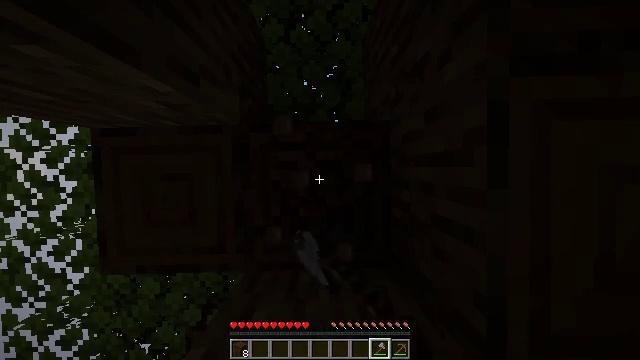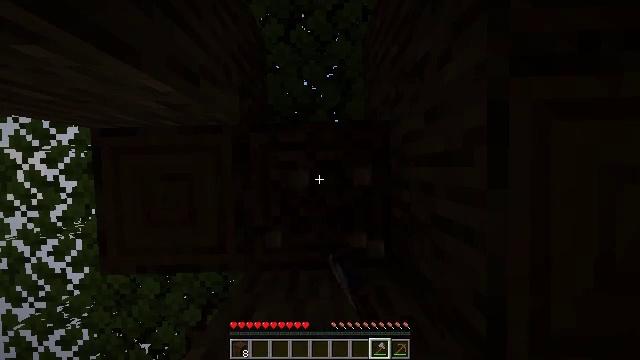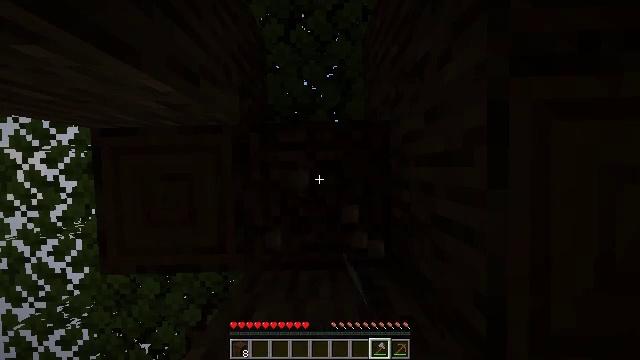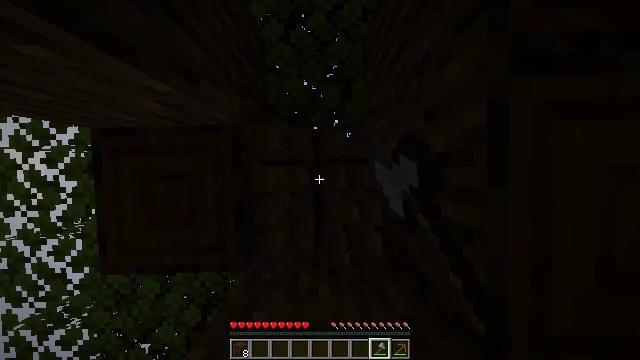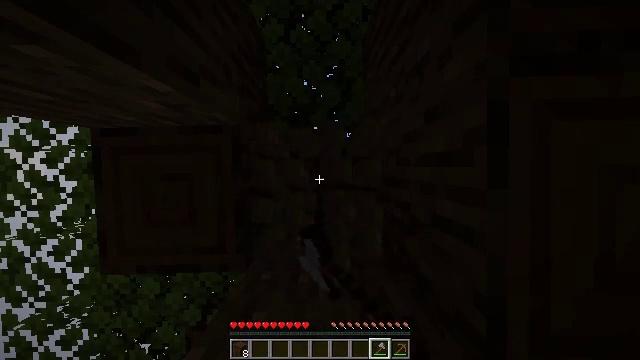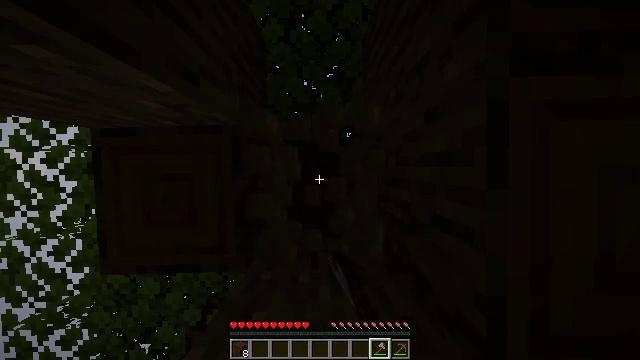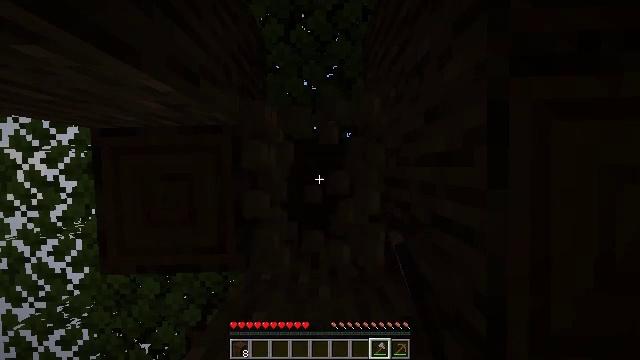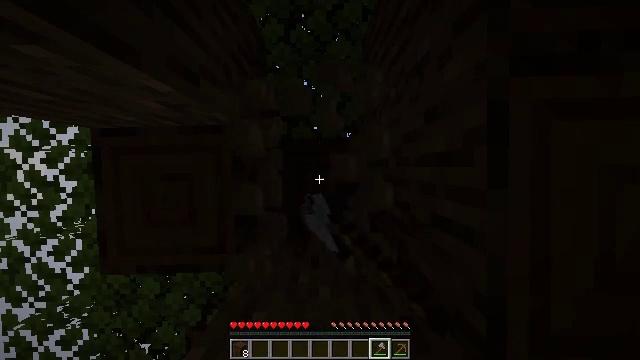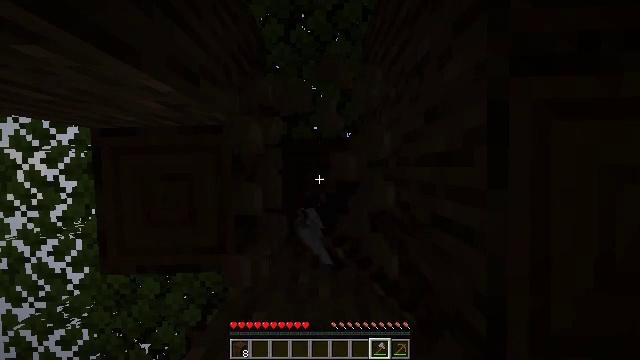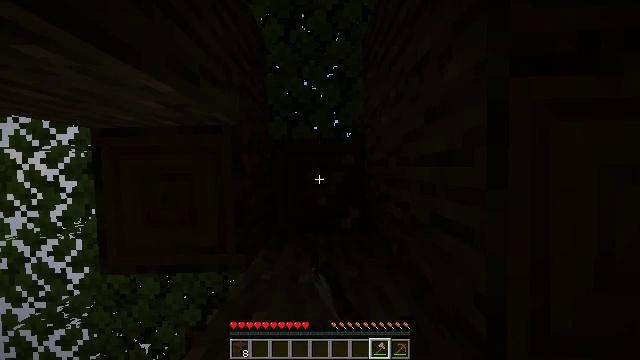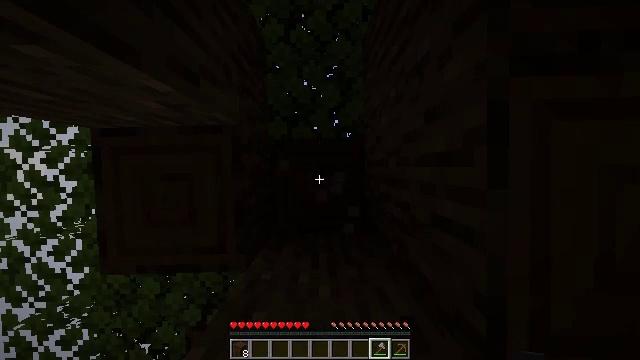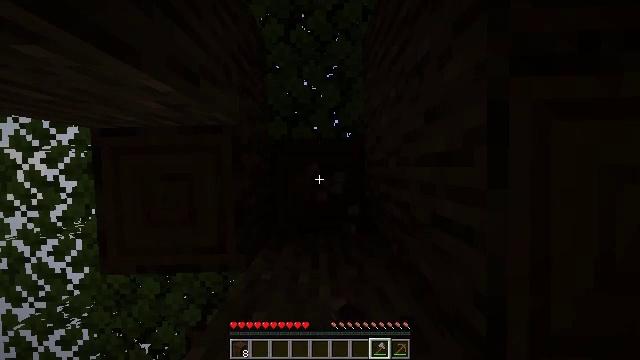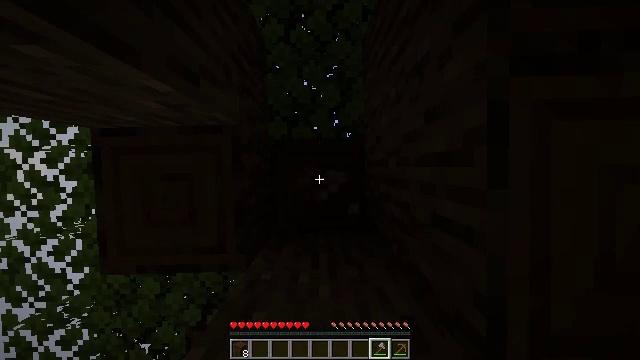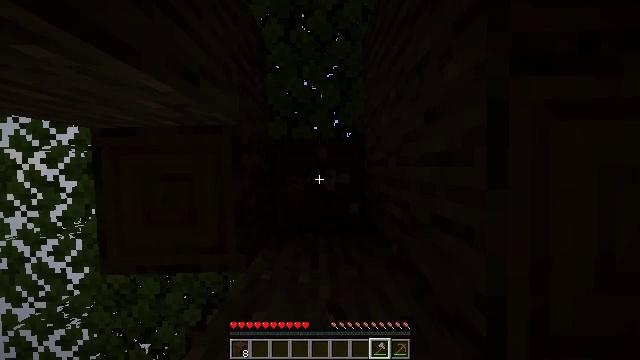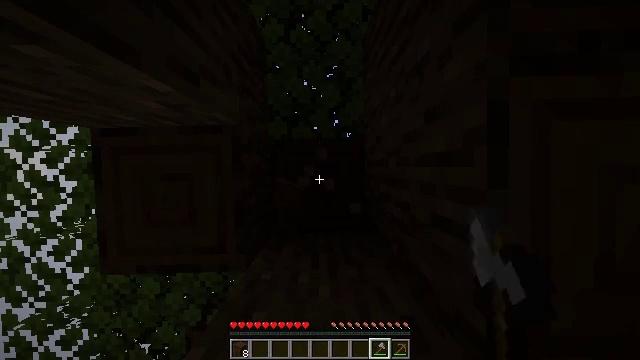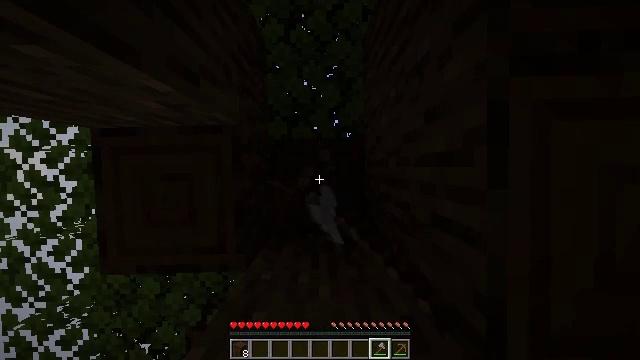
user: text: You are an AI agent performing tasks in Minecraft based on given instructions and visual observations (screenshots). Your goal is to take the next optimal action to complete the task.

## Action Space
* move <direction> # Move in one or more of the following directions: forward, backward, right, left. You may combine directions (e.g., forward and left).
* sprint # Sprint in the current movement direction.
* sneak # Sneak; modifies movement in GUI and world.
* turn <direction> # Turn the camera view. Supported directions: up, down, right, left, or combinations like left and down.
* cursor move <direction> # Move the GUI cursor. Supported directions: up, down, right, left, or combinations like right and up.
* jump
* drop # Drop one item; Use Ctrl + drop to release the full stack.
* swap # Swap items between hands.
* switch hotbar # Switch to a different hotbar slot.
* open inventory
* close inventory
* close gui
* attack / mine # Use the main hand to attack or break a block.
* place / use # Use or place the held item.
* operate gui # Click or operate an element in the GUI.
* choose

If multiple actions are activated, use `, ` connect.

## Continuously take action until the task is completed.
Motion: motion action
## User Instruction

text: Gather dark oak log for crafting.
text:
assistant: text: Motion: sneak, attack / mine
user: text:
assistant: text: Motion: sneak, attack / mine
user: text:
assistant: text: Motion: sneak, attack / mine
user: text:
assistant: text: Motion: sneak, attack / mine
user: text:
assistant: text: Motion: sneak, attack / mine
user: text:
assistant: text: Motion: sneak, attack / mine
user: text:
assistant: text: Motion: sneak, attack / mine
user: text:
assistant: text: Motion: sneak, attack / mine
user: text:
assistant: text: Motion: sneak, attack / mine
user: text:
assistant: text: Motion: sneak, attack / mine
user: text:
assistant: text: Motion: sneak, attack / mine
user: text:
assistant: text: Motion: sneak, attack / mine
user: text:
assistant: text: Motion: sneak, attack / mine
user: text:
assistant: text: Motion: sneak, attack / mine
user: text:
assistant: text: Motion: sneak, attack / mine
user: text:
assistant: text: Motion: sneak, attack / mine
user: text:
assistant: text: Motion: sneak, attack / mine
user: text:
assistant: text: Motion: sneak, attack / mine
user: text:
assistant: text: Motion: sneak, attack / mine
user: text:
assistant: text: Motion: sneak, attack / mine
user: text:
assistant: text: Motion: sneak, attack / mine
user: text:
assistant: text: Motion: sneak, attack / mine
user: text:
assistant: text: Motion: sneak, attack / mine
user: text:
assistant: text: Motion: sneak, attack / mine
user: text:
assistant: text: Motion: sneak, attack / mine
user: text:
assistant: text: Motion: sneak, attack / mine
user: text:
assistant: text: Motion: sneak, attack / mine
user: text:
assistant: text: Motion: sneak, attack / mine
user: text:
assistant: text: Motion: sneak, attack / mine
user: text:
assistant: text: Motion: sneak, attack / mine